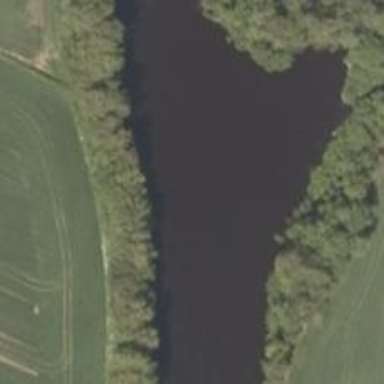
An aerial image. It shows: Beautiful river scene.